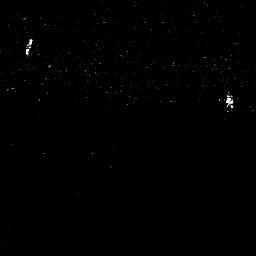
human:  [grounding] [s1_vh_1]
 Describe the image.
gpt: In the satellite image, there is  <ref>1 small ship </ref> <box>[[8, 13, 14, 21, 0]]</box> located at top left,  <ref>1 small ship </ref> <box>[[87, 34, 91, 43, 0]]</box> located at right.